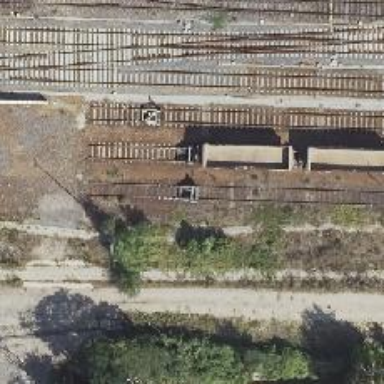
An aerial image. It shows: Signal on the railway track.